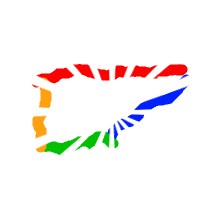
Shape: trapezoid